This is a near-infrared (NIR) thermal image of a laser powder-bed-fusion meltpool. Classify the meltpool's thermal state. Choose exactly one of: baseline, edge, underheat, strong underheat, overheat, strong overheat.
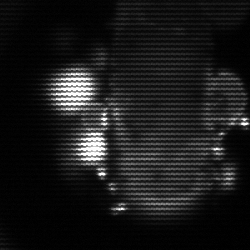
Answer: strong underheat